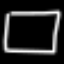
Label: square